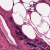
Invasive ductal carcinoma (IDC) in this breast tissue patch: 0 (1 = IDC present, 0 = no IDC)